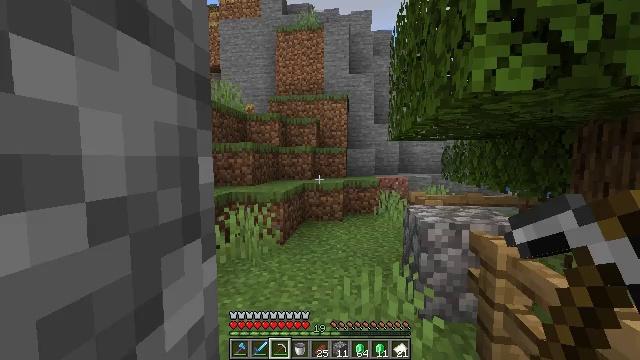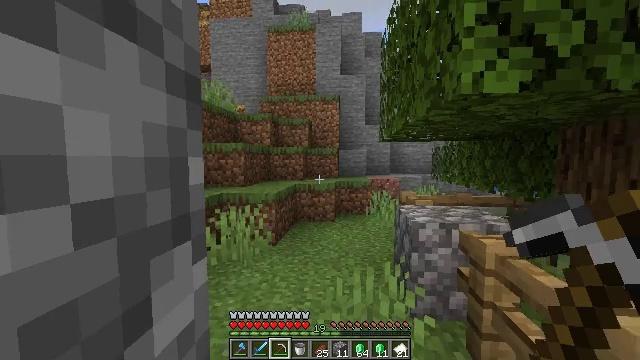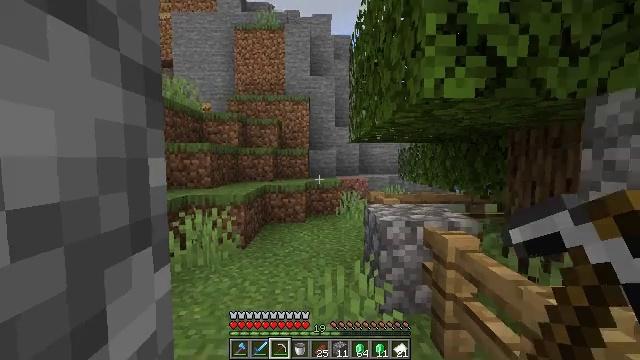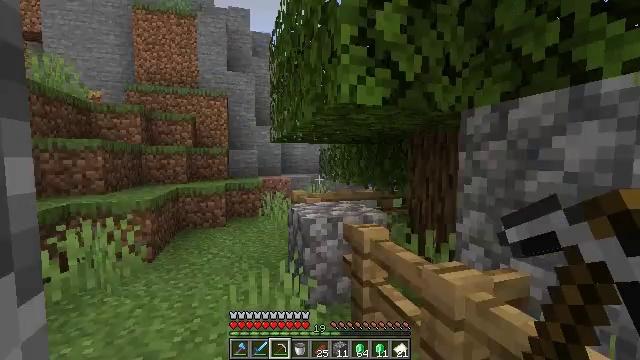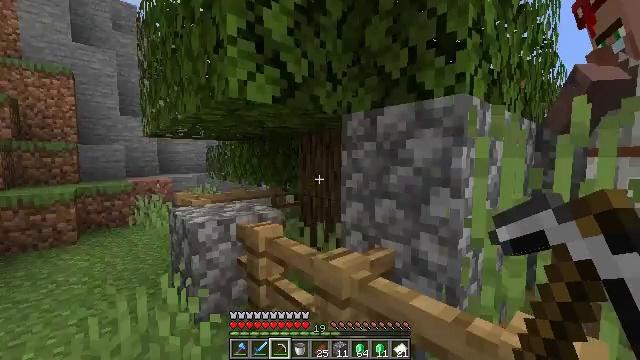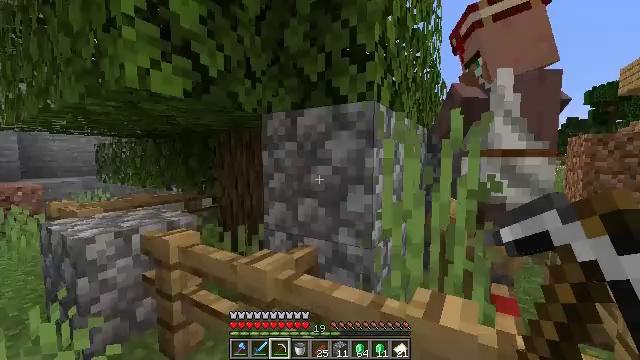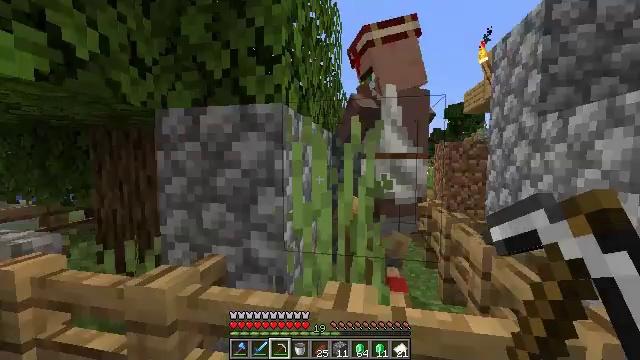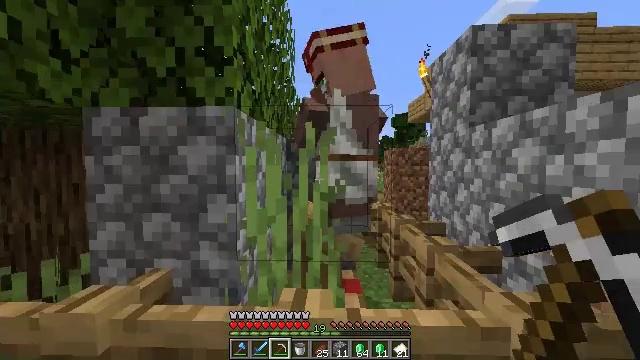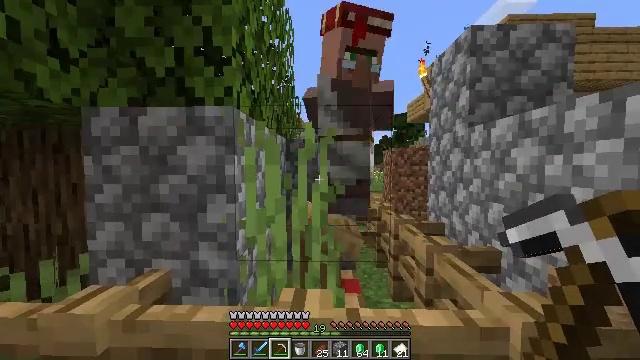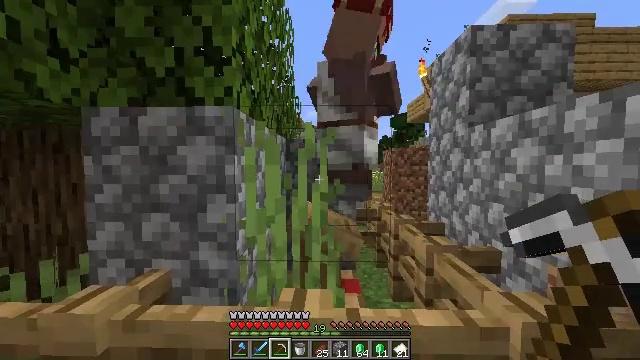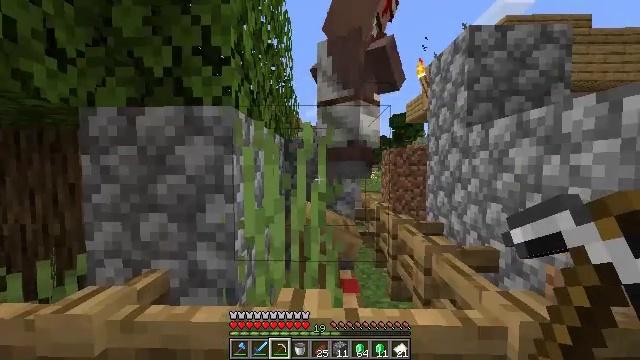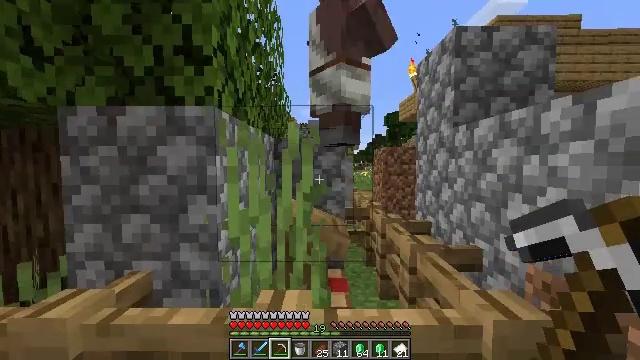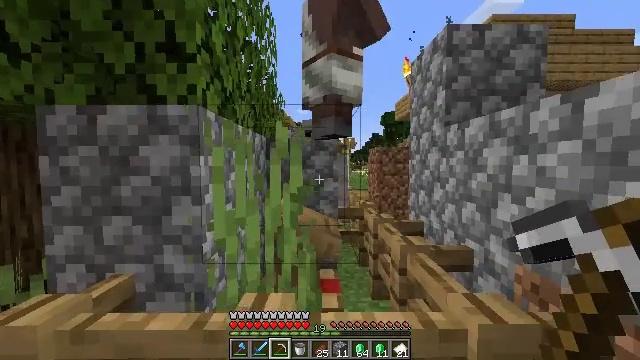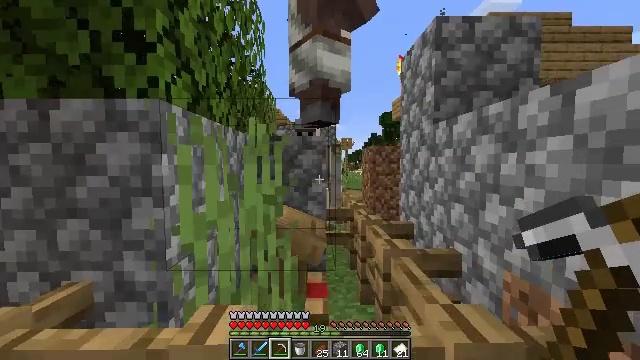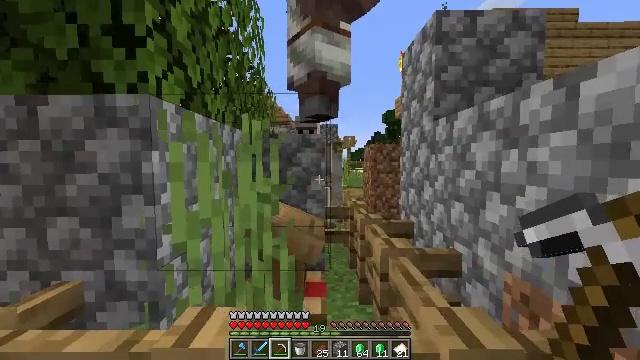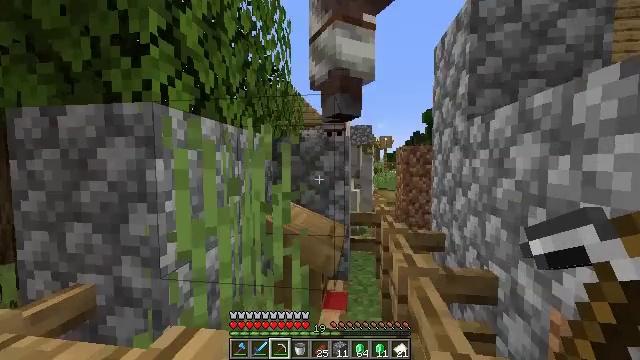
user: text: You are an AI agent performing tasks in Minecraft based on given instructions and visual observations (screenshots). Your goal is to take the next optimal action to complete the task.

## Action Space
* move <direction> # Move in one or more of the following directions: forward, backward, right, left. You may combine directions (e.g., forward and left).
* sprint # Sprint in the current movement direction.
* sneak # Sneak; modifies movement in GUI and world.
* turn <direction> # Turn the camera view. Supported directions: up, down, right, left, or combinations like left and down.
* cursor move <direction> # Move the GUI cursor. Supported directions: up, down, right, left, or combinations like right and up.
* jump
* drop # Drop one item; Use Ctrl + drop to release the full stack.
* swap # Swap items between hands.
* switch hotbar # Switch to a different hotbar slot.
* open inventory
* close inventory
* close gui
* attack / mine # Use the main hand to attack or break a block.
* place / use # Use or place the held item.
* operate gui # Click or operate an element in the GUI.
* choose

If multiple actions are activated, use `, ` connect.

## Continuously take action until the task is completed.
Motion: motion action
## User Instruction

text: Use the crafting table to craft a lantern.
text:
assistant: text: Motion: turn right
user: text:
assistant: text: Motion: turn right
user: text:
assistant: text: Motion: turn right
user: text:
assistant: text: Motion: turn right
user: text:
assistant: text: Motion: turn right
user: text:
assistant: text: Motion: turn right
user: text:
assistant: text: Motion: turn right and up
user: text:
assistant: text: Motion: no_op
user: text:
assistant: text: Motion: no_op
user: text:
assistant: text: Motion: no_op
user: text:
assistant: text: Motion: move right, turn right
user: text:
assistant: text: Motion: move forward and move right
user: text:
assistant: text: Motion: move forward and move right
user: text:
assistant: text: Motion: move forward and move right
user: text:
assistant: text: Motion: move forward and move right, turn left
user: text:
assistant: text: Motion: turn left and up
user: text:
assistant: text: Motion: turn left
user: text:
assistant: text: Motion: no_op
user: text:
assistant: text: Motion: no_op
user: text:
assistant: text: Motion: no_op
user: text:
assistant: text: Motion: turn right
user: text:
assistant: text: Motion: turn right
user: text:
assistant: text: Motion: no_op
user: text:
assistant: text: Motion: no_op
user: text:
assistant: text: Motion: no_op
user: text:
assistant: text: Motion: no_op
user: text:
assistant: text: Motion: no_op
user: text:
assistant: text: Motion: no_op
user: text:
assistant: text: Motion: no_op
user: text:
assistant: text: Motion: no_op